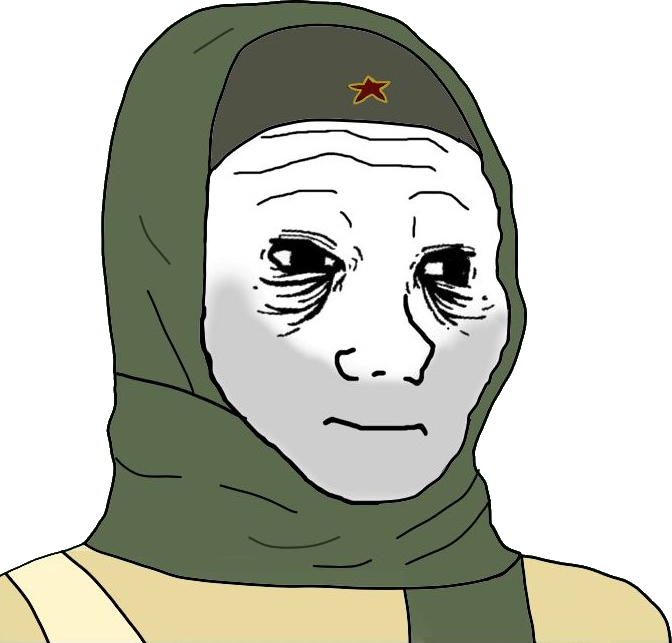
Label: 5_Doomer